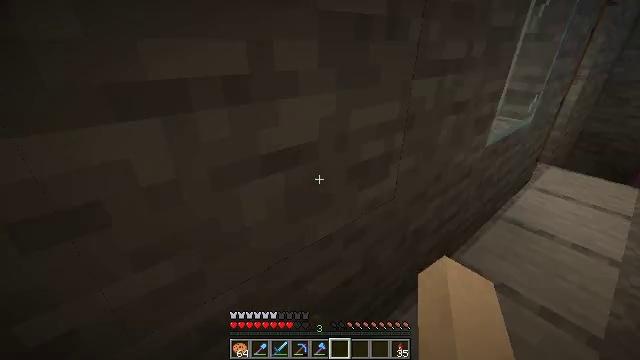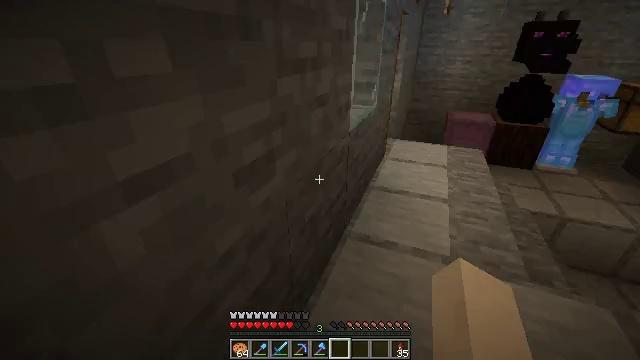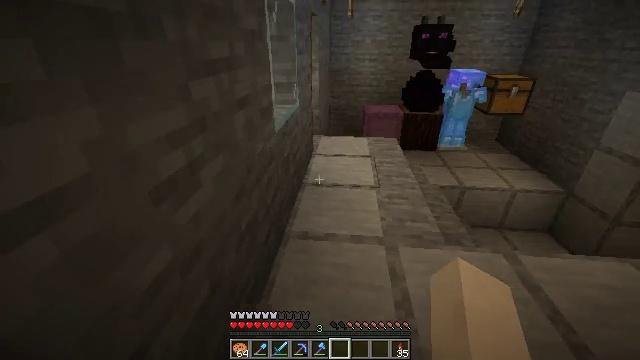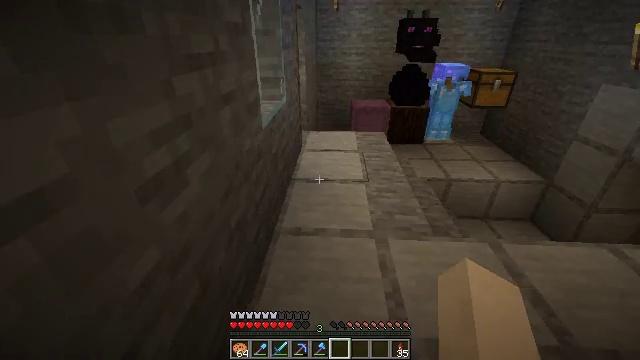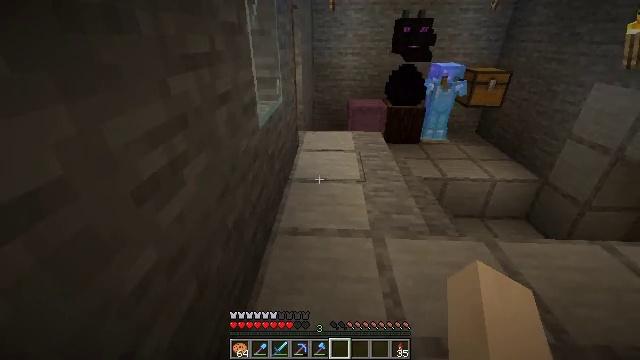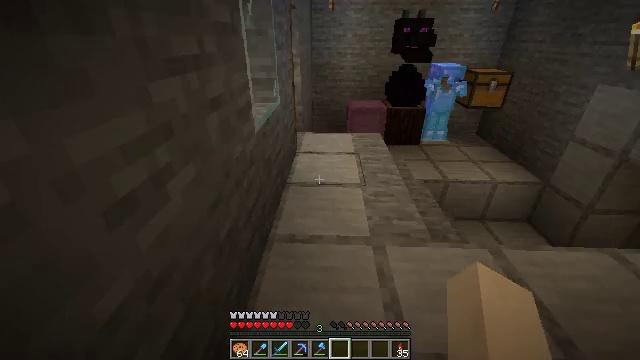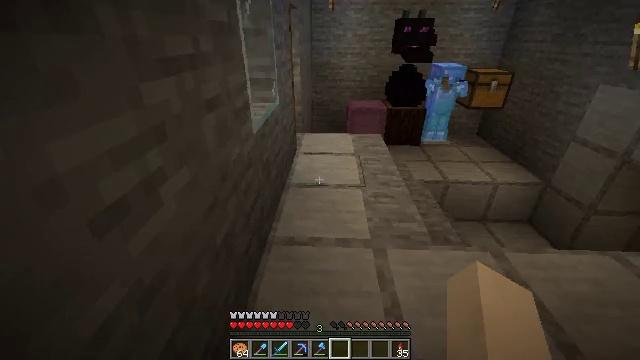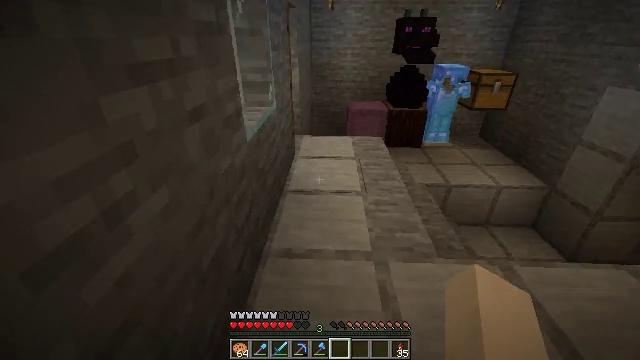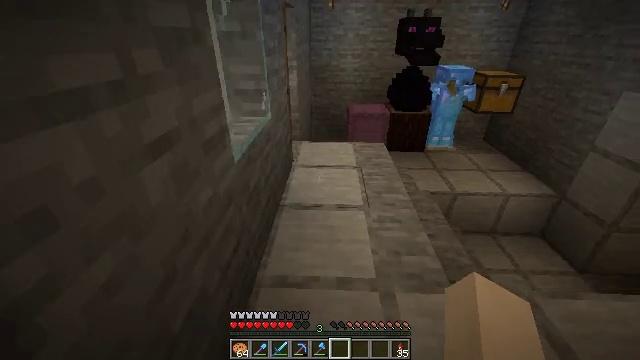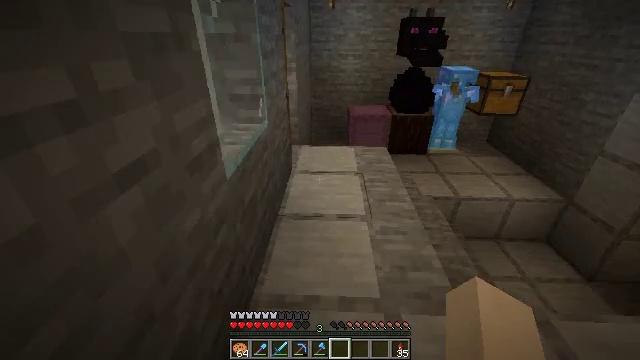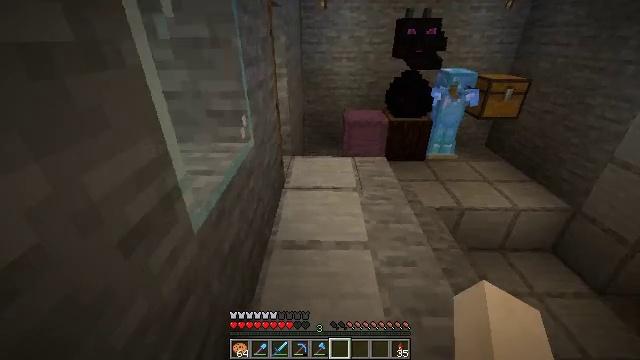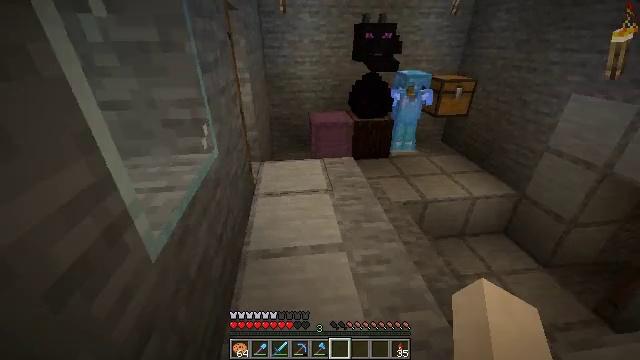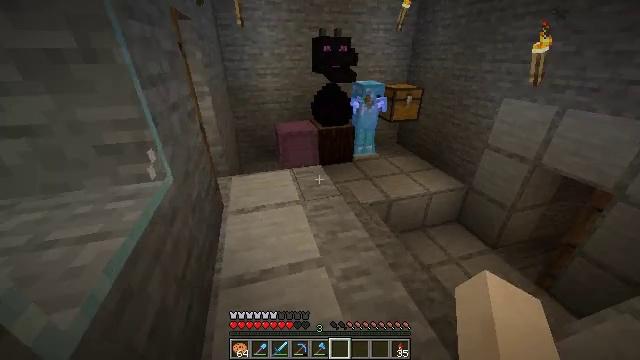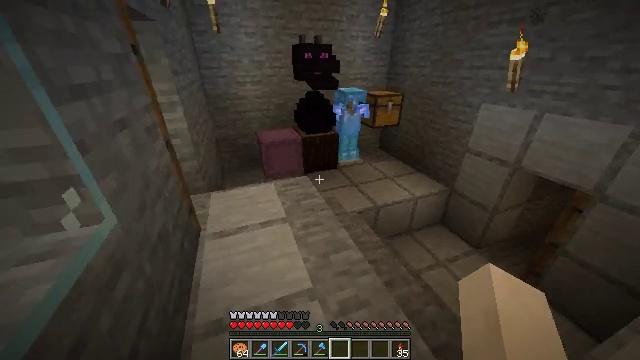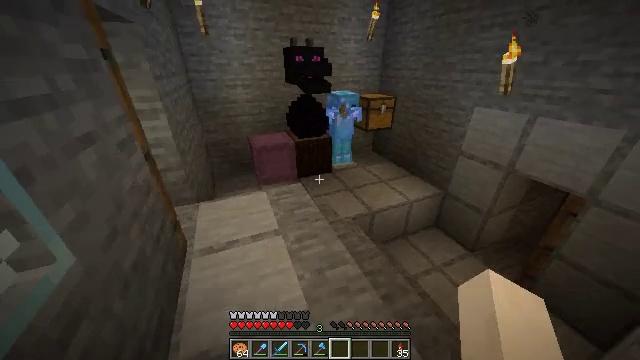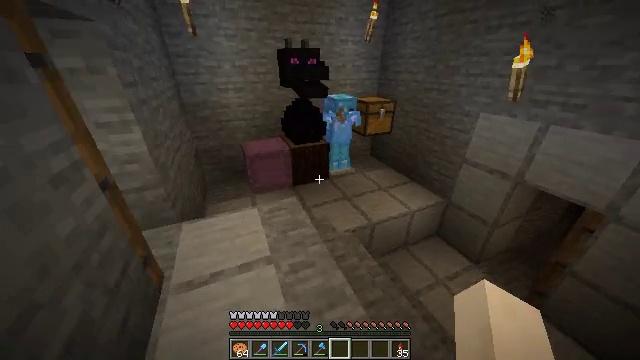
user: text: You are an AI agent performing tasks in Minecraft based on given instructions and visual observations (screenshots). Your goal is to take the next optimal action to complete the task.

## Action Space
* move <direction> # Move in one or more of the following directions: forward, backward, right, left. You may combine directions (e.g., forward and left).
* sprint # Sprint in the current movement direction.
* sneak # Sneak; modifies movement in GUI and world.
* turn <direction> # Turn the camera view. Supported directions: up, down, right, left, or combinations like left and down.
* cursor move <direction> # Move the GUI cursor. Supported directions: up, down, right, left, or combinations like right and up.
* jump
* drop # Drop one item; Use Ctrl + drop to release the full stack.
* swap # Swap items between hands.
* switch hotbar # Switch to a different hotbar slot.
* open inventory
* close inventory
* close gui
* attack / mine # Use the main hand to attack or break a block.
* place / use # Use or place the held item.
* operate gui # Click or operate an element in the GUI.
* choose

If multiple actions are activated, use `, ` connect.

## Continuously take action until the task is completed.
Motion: motion action
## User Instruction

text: Take gold nuggets and a carrot to craft a golden carrot.
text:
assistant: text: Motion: turn right
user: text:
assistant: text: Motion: turn right
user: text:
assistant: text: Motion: turn right and down
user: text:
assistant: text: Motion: no_op
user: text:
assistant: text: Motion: move forward
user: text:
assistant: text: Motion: move forward
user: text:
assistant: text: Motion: move forward
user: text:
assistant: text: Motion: move forward
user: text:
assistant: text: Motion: move forward
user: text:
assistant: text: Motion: move forward, sprint, turn right
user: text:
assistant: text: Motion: move forward, sprint, turn right
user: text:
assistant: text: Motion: move forward, sprint, turn right
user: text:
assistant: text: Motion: move forward, sprint, turn right
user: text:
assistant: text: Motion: move forward, sprint, turn right
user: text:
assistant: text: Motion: move forward
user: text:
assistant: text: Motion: move forward
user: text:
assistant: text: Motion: move forward
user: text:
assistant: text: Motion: move forward, turn right
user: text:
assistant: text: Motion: move forward, turn right
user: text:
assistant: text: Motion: move forward and move right, turn right
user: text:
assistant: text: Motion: move forward and move right
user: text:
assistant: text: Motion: move forward and move right
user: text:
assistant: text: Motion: move forward and move right
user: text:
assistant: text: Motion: move forward and move right, turn left
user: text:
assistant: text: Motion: move forward and move right, turn left
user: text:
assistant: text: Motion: move forward
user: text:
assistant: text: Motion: move forward, turn up
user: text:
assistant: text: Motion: move forward, turn up
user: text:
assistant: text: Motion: move forward, turn up
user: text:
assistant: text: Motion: move forward, turn up